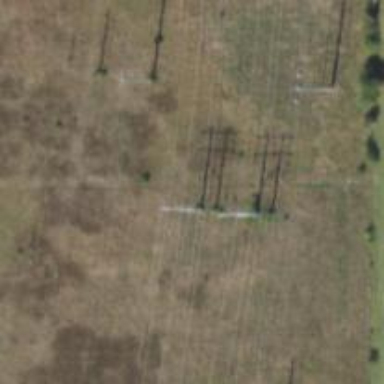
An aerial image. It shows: Power tower.